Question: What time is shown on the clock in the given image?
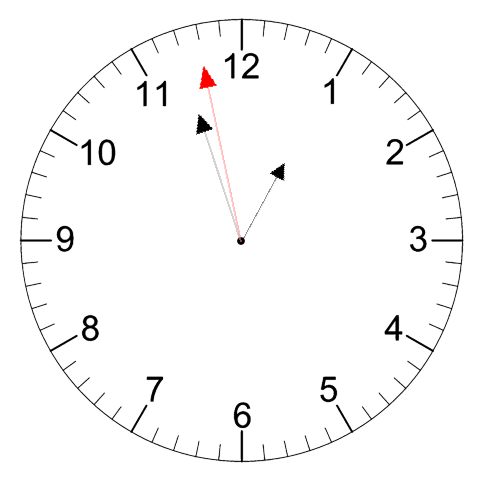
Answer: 12:56:58